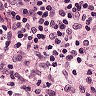
Metastatic tissue present: no